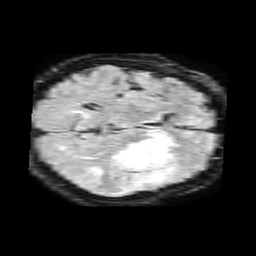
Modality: FLAIR
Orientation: axial
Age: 45
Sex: male
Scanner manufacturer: philips
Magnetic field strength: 1.5 T
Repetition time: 6 s
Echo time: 0.1031 s